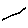
Label: line